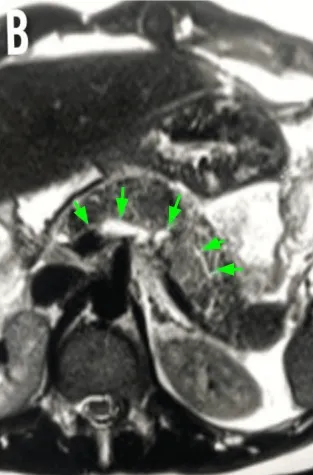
Magnetic resonance image (MRI) with cholangiopancreatography (MRCP). (B) Discontinuity of the PD (green arrows).
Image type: radiology (mri)